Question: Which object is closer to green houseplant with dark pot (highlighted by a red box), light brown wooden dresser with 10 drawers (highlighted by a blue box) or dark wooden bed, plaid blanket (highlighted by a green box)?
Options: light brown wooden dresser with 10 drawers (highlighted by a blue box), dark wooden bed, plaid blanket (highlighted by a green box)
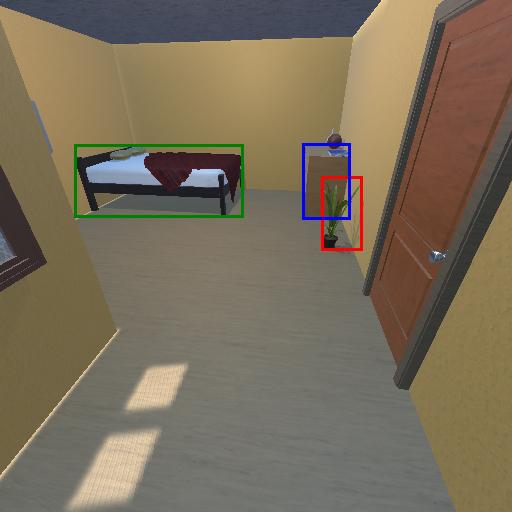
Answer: light brown wooden dresser with 10 drawers (highlighted by a blue box)